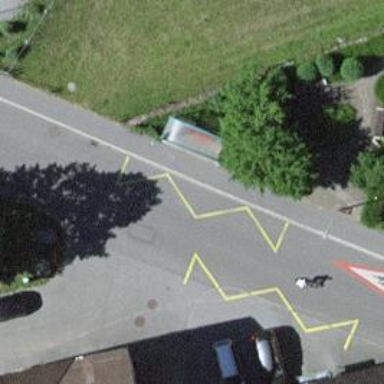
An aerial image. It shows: Bus stop with designated public transport stop position.